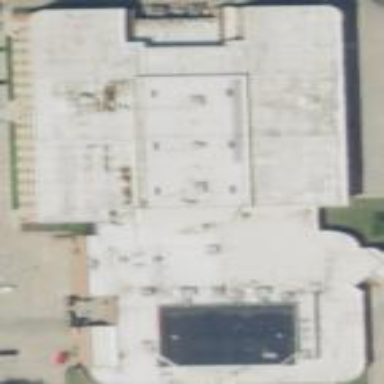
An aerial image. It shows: Hotel building.